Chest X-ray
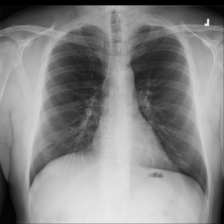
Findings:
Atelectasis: negative
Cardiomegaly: negative
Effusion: negative
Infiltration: positive
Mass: negative
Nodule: negative
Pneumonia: negative
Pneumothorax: negative
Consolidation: negative
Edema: negative
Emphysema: negative
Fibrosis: negative
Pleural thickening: negative
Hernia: negative